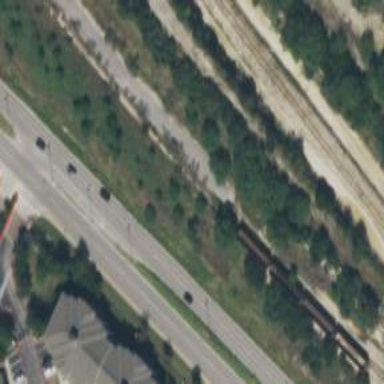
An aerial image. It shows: Disused railway spur line.